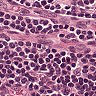
Metastatic tissue present: no